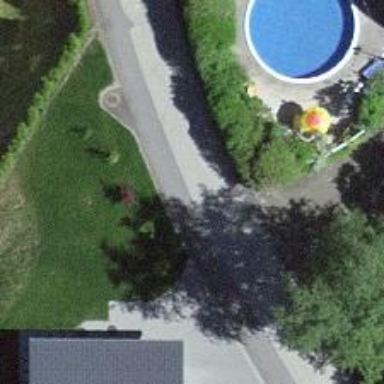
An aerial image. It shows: Paved driveway in residential area.